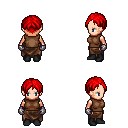
a pixel art fantasy rpg character, female body template, human, light skin, brown sleeveless shirt, robe skirt, red parted hairstyle, metal gloves, black shoes, four views (front, back, left, right), 2x2 character sprite sheet, small pixel art, hard edges, no anti-aliasing